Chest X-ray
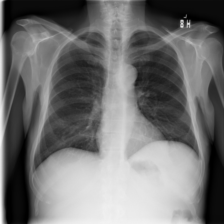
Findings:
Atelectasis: negative
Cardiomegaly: negative
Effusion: negative
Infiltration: negative
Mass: negative
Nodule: negative
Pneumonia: negative
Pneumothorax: negative
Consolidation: negative
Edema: negative
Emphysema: negative
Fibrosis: negative
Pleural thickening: negative
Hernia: negative